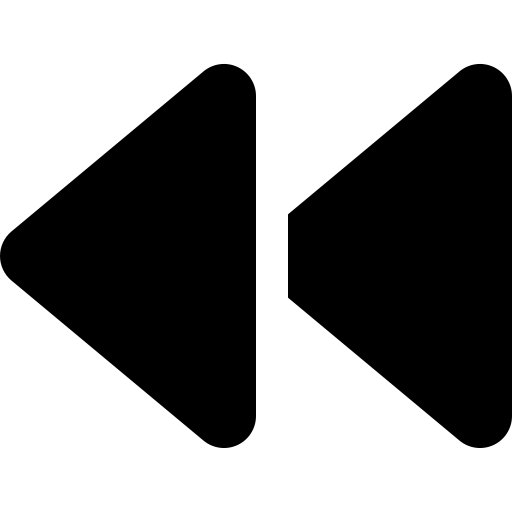
Tags: icon, FontAwesome, fa-icon, solid, backward